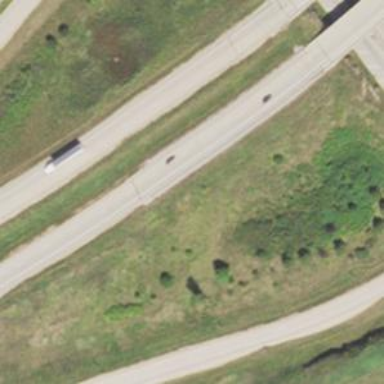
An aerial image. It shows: Motorway with motorroad.